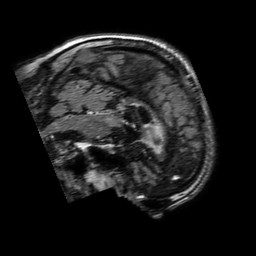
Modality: FLAIR
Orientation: sagittal
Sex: male
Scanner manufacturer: philips
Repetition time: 11 s
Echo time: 0.125 s